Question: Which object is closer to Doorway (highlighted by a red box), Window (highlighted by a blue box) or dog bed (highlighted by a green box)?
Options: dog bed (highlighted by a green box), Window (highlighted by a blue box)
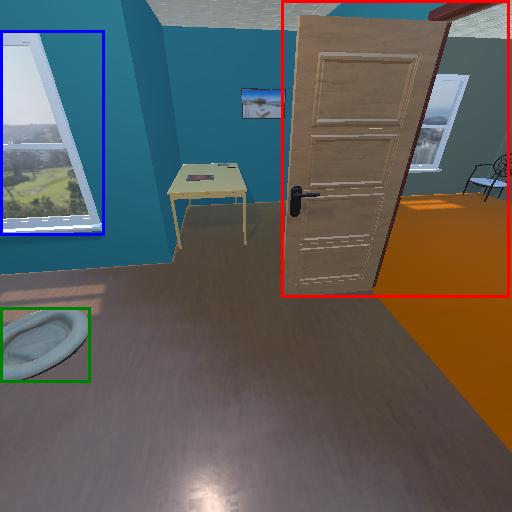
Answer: dog bed (highlighted by a green box)